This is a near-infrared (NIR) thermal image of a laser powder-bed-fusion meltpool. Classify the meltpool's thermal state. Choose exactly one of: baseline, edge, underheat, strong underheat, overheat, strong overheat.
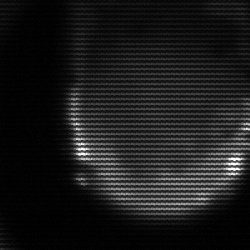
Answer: edge